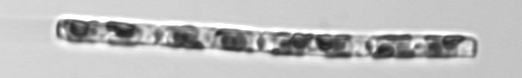
Label: Guinardia_delicatula